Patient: sex M, age 66
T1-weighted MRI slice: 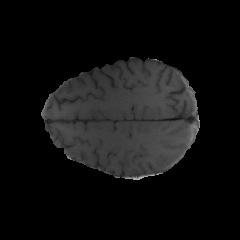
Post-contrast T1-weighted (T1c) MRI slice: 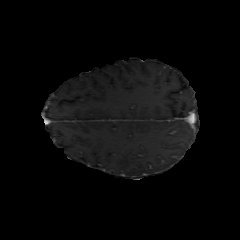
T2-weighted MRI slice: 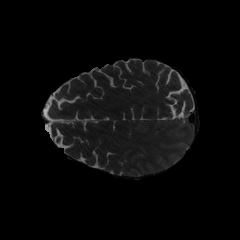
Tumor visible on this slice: no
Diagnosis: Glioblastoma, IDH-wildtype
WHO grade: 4